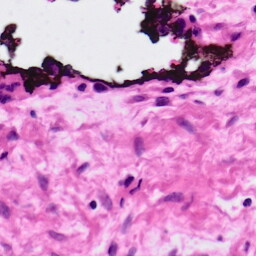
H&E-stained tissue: Ovarian